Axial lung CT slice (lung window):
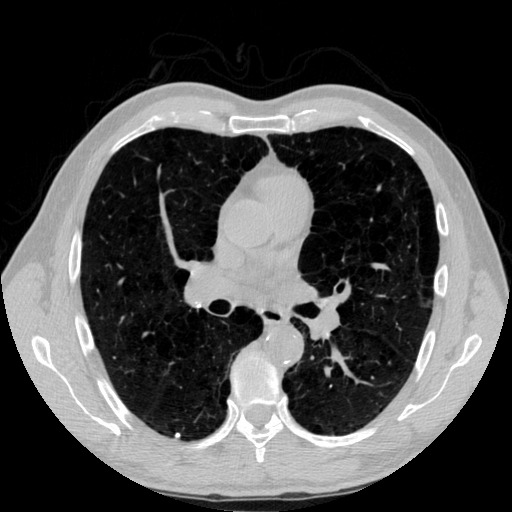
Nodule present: yes
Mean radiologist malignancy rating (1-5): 1